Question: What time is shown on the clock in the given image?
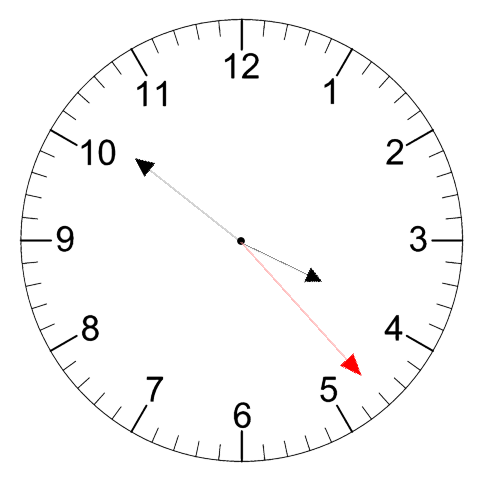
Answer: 03:51:23